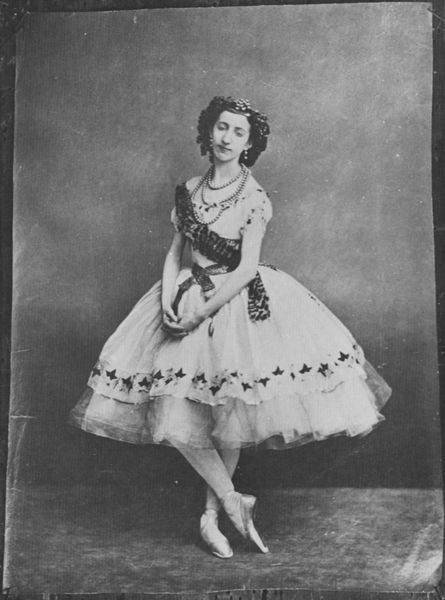
Titel: Emma Livry (ca. 1840-1863)
Künstler: Gaspard-Félix Tournachon
Schlagwörter: dunkel, fuß, kopf, schatten, weiß, mädchen, elegant, finger, frau, frisur, grau, haar, hell, kleid, mund, nase, ohrring, schmuck, schwarz, blick, dame, gürtel, rock, schleife, tanz, jung, wand, arme, augen, band, falten, gesicht, haarschmuck, rahmen, spitze, stehen, bild, bildnis, hals, hände, portrait, porträt, boden, haare, kostüm, pose, kind, ohrringe, saum, spitzen, bühne, tanzen, tänzerin, diadem, krone, locken, perlen, beine, schärpe, taille, füße, ballerina, ballet, ballett, position, schuhe, tutu, tüll, tütü, kette, ballettschuhe, zehenspitzen, gefaltet, rüsche, rüschen, knie, perlenkette, halskette, foto, fotografie, photographie, strümpfe, schwarz-weiß, ketten, stand, scherpe, schritt, photo, weß, frisue, firsur, strumpfhose, fotographie, kopfschmuck, reifrock, fot, ballkleid, petticoat, halsketten, balltee